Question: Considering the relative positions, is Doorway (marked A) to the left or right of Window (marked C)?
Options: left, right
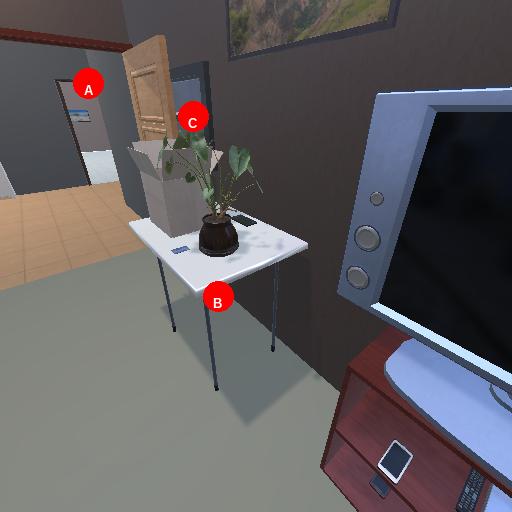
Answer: left